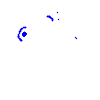
Particle: pion